Field crop: maize
Growth stage: 2
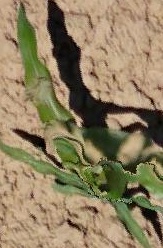
Species: maize